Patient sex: M
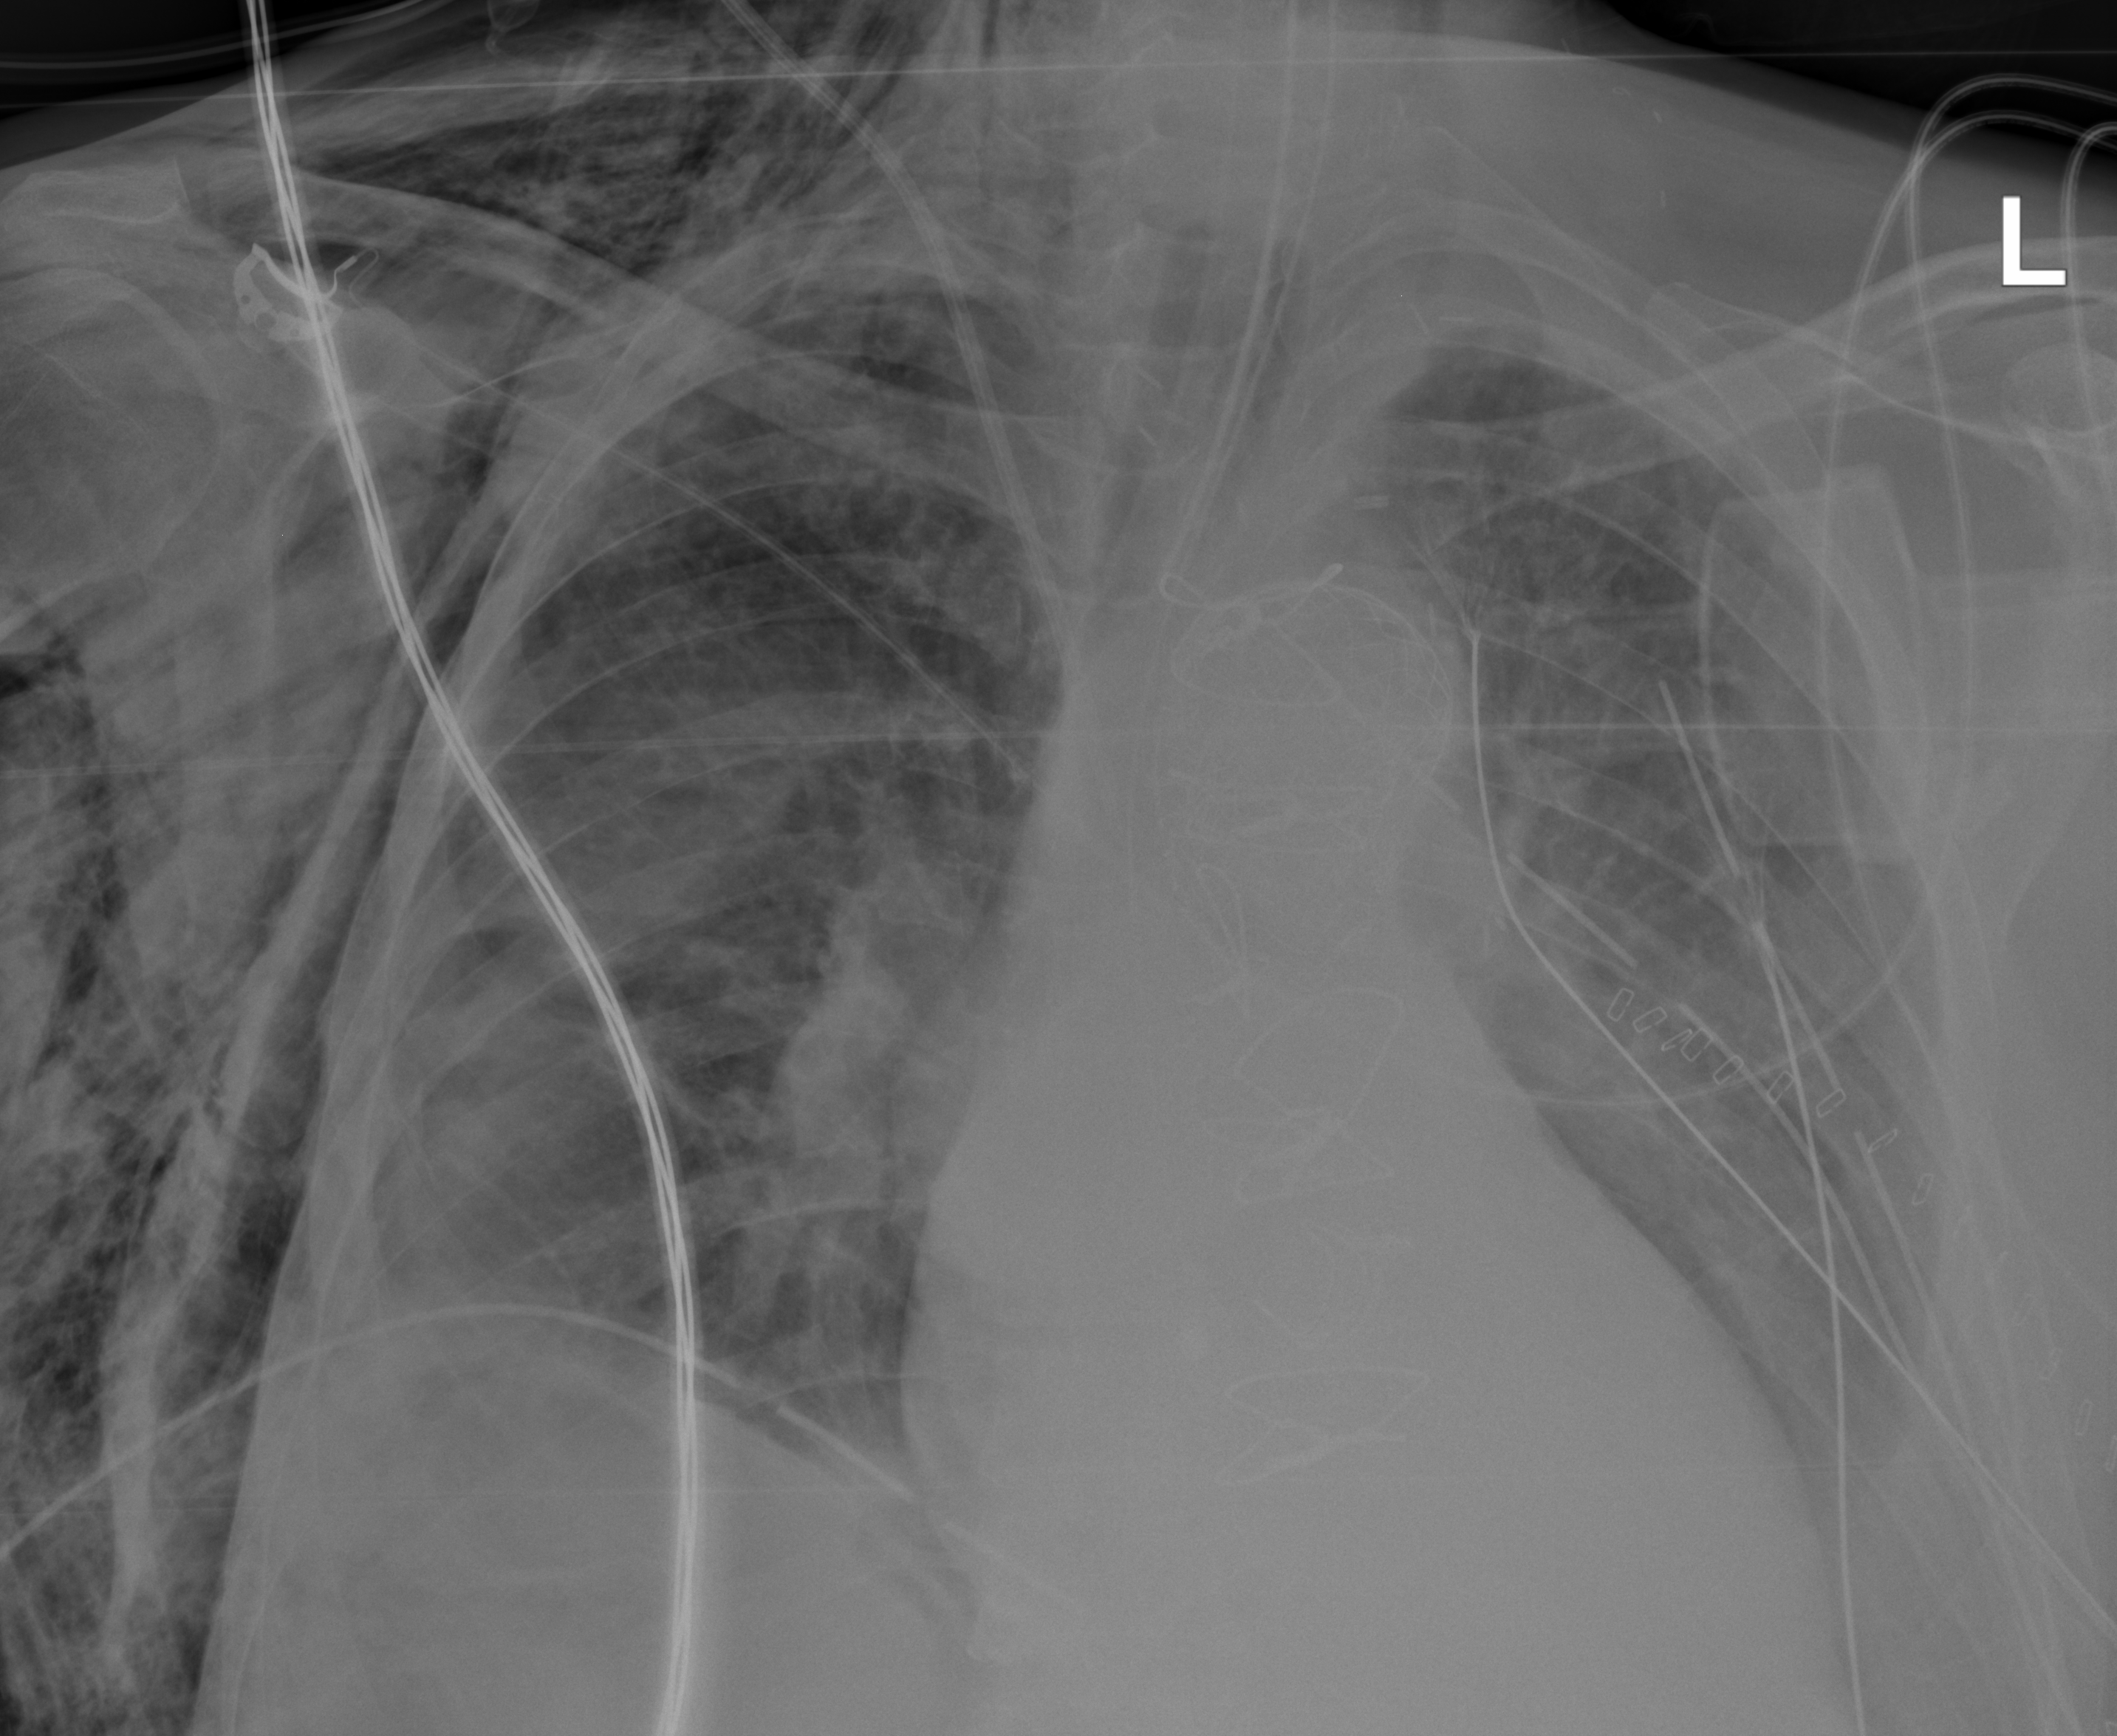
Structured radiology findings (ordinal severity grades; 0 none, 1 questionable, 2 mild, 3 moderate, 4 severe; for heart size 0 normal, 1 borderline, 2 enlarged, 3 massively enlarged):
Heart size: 0
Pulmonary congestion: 2
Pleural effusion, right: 0
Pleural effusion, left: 2
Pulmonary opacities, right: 2
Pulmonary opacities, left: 2
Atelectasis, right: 2
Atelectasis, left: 2